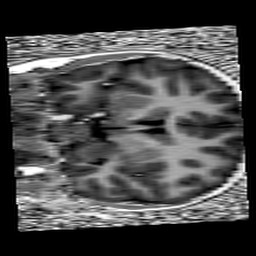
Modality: UNIT1
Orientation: coronal
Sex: female
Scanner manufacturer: siemens
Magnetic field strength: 3 T
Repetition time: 5 s
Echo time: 0.00355 s